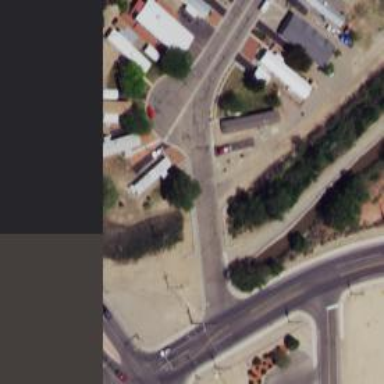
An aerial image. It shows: Sidewalk.